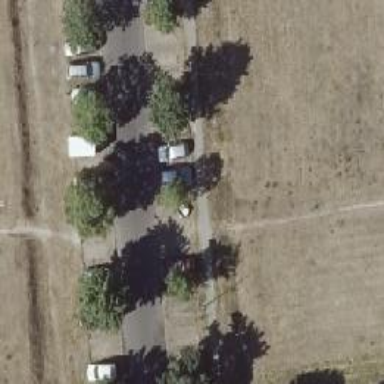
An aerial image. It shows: Residential road with asphalt surface.